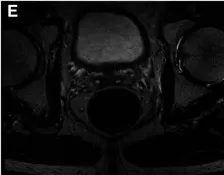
May 2021.
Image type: radiology (mri)